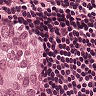
Metastatic tissue present: yes